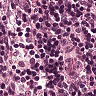
Metastatic tissue present: no